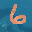
Label: 6